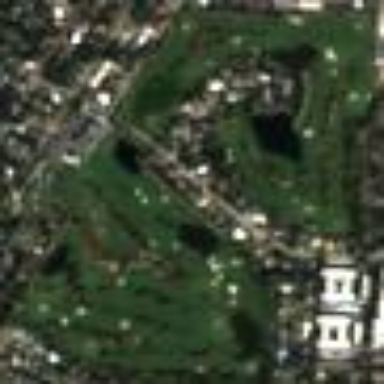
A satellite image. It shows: Golf course surrounded by greenery.